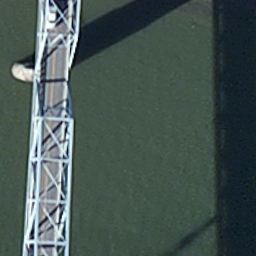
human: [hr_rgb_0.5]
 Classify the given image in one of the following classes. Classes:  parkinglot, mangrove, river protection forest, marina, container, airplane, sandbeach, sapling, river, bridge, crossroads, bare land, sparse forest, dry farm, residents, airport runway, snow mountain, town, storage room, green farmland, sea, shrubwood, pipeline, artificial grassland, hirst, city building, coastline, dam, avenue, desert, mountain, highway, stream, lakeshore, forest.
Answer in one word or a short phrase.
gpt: bridge